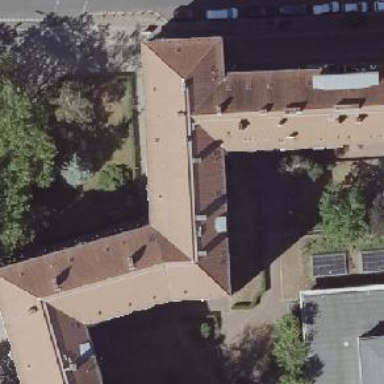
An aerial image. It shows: Hipped roof on apartment building.